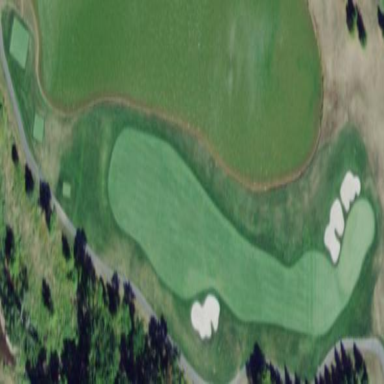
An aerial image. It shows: Golf rough area.